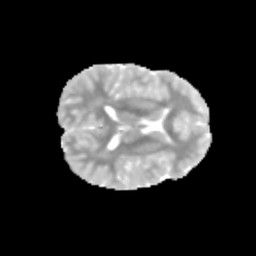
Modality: MD
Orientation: axial
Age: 13
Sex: male
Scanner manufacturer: siemens
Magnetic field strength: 3 T
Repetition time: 3.8 s
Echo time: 0.07 s